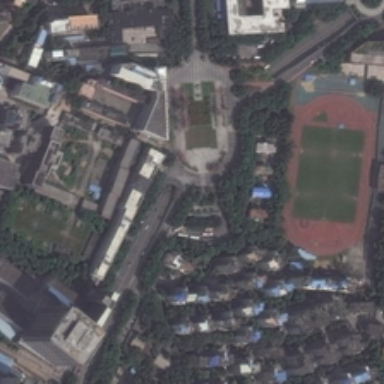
Many green trees and buildings are in a school with a playground .